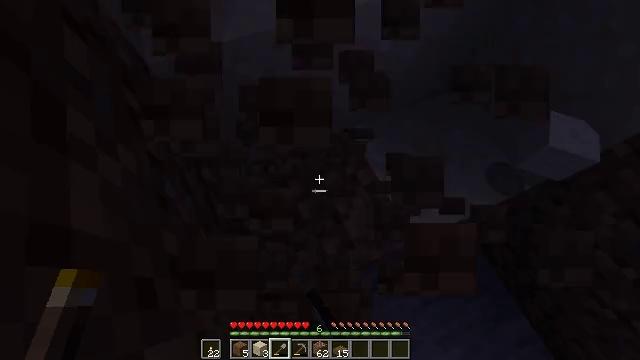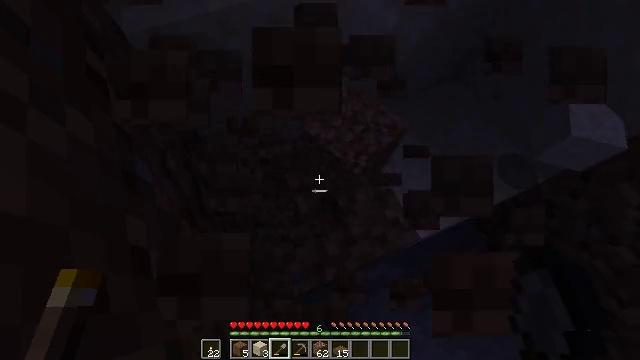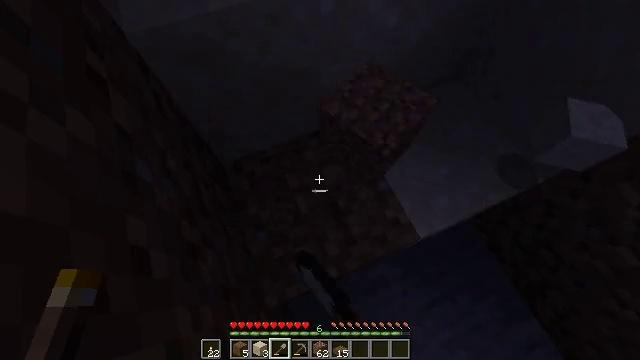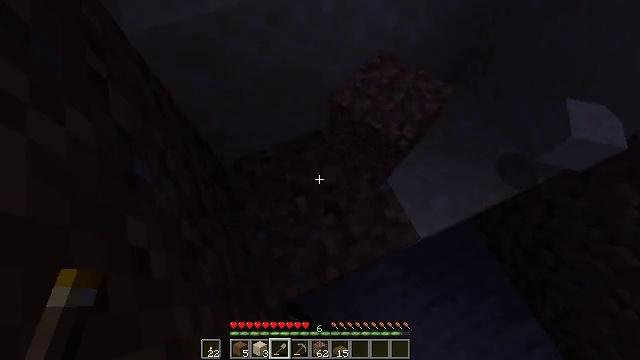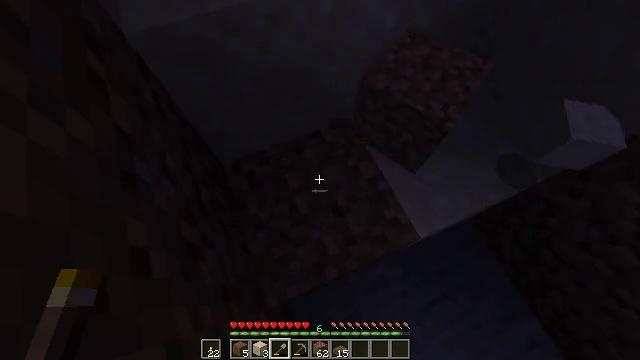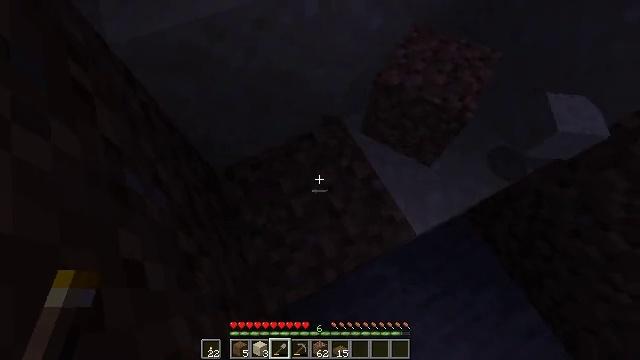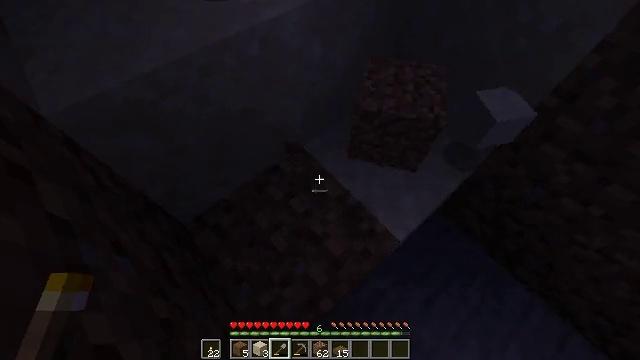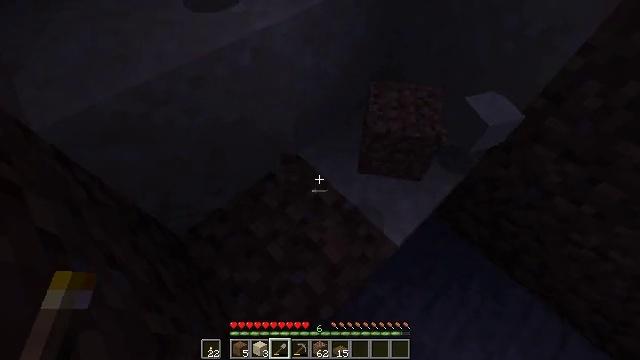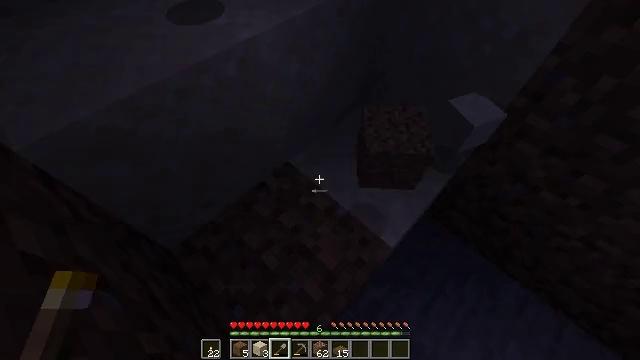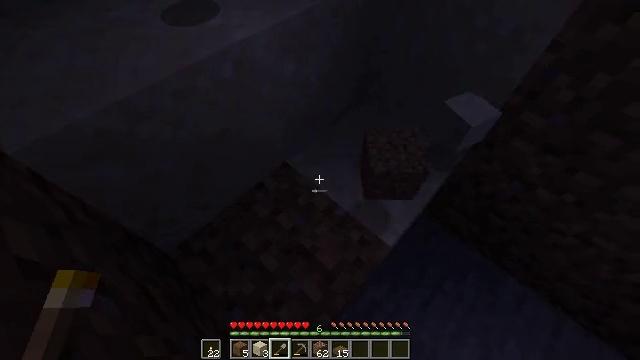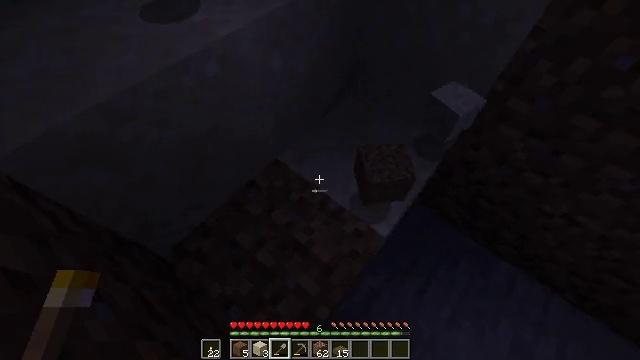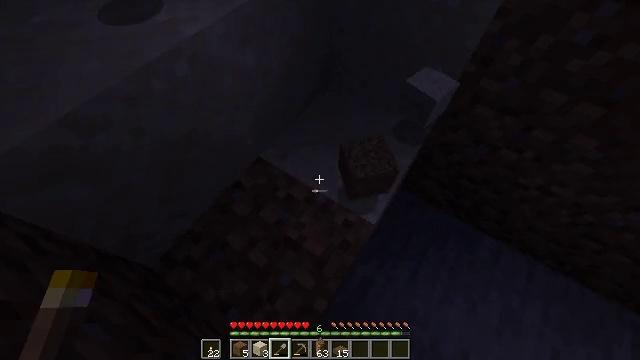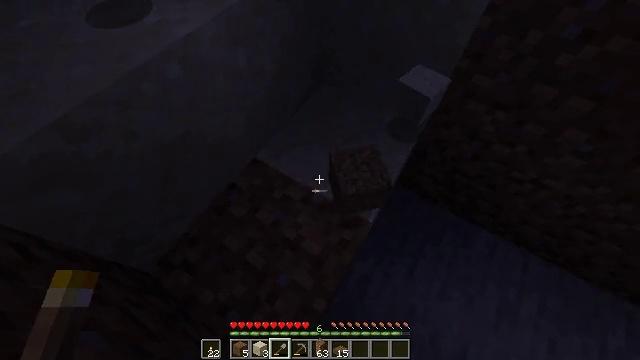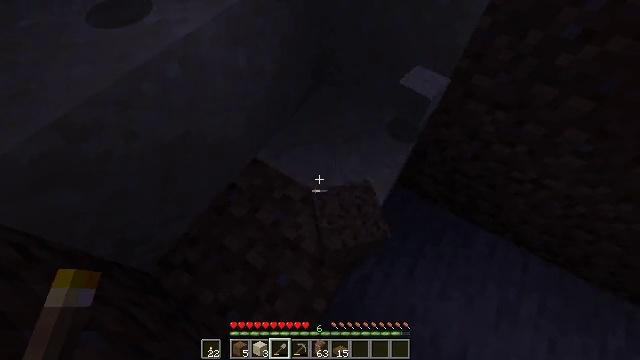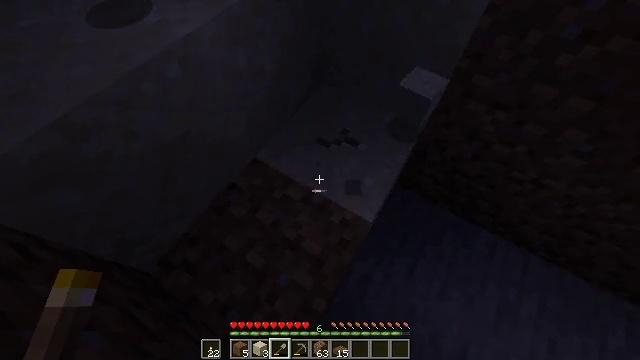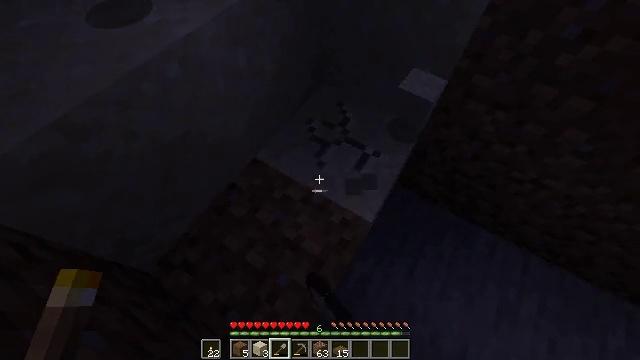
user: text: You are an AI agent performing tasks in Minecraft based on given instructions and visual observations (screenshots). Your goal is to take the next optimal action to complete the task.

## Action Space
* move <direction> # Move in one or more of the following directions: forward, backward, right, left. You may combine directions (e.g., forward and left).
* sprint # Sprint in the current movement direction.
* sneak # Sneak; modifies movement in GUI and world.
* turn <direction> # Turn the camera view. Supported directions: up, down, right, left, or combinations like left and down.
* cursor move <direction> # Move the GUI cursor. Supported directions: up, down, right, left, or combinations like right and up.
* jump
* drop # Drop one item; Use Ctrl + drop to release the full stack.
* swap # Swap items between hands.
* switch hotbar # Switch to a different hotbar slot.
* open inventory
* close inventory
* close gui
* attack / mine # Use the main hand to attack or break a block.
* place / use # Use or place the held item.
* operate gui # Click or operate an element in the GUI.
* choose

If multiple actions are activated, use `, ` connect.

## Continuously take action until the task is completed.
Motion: motion action
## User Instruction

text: Collect sand to make glass.
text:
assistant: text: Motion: attack / mine
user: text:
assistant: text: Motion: attack / mine
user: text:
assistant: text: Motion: attack / mine
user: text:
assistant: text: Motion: no_op
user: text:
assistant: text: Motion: turn right
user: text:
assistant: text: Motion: turn right and up
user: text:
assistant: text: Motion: turn right and up
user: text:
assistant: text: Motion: turn right and up
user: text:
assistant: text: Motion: no_op
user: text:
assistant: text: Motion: turn right and down
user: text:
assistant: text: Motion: turn right and down
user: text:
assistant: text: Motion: turn right
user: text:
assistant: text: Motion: no_op
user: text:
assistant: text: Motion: attack / mine
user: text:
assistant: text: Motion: attack / mine
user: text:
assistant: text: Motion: attack / mine
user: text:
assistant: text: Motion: attack / mine
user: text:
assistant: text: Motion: attack / mine
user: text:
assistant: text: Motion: attack / mine
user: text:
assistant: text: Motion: attack / mine
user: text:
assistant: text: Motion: attack / mine
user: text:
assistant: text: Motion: attack / mine